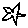
Label: star